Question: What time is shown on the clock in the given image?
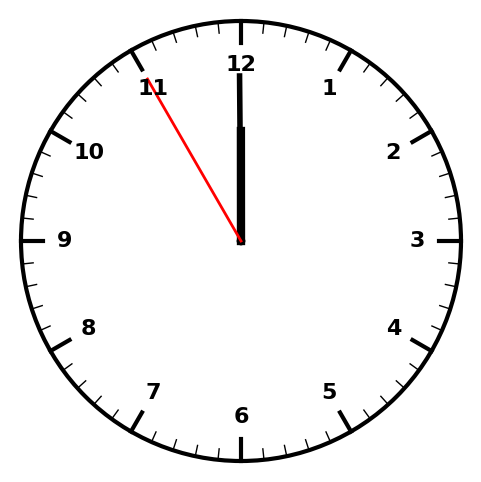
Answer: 11:59:55